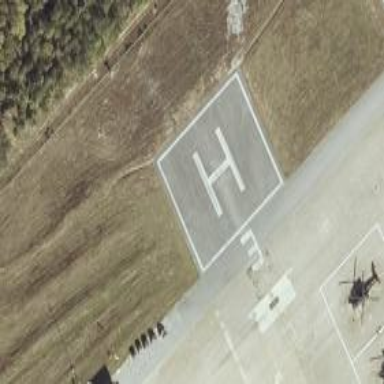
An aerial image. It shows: Image of helipad at airport.